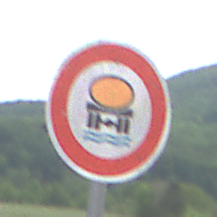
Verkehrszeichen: VerbotFahrzeugeWassergefaehrdenderLadung
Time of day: Midday
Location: Outdoor (RoadRail)
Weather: PartlyCloudy
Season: NotSpecified
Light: Natural